Question: I'm trying to create Angular 5 registration form with .NET Core.
I'm checking whether password and retyped password are the same in the registration form. I'm using for form.
But checking password1 and password2 is always failing. I have tried '===' also.
'''
if (this.RegistrationForm.valid) {
if (this.RegistrationForm.get('password1') == this.RegistrationForm.get('password2')) {
this.MyService.Register(this.RegistrationForm.value).subscribe((data) => {}, error => this.errorMessage = error)
} else {
this.errorMessage = "cdscs";
}
}
constructor(private fb: FormBuilder, private MyService: RoadSignService) {
this.RegistrationForm = this.fb.group({
Id: 0,
name: ['', [Validators.required]],
email: ['', [Validators.required]],
gender: ['', [Validators.required]],
department: ['', [Validators.required]],
address: ['', [Validators.required]],
password1: ['', [Validators.required]],
password2: ['', [Validators.required]]
})
}
'''

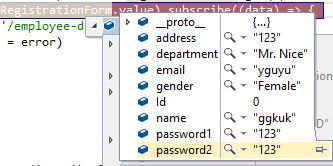
Answer: Once your user submits the form, the form value will be available as a JSON Object in 'this.RegistrationForm.value'. So you can use that to make the comparison.
Just use 'this.RegistrationForm.value.password1 === this.RegistrationForm.value.password2'
'''
if (this.RegistrationForm.valid) {
if (this.RegistrationForm..value.password1 === this.RegistrationForm.value.password2) {
this.MyService.Register(this.RegistrationForm.value)
.subscribe(
(data) => {},
error => this.errorMessage = error
)
} else {
this.errorMessage = "cdscs";
}
}
'''
If you want to create a Custom Validator that does this, <URL>.